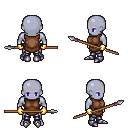
a pixel art fantasy rpg character, male body template, dark elf, purple skin, brown tunic, metal pants, plain hairstyle, gold gloves, metal boots, spear, four views (front, back, left, right), 2x2 character sprite sheet, small pixel art, hard edges, no anti-aliasing